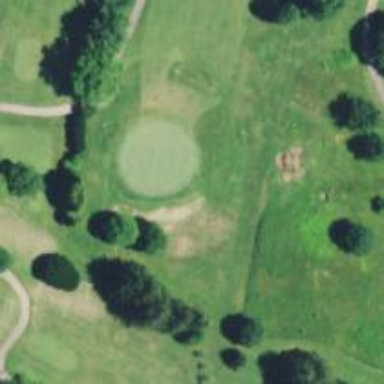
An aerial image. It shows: View of golf hole.